Question: My understanding of jQuery is that these two lines of code should be functionally equivalent:
'''
var firstIndex = ui.item.index();
console.log("firstIndex ", firstIndex);
var secondIndex = self.view.ui.childContainer.index(ui.item[0]);
console.log("secondIndex ", secondIndex);
'''
Inspecting my DOM, I can clearly see that 'ui.item[0].parentNode' is the same element as 'self.view.ui.childContainer[0]'. As such, I would expect called index from the parent on the child to result in the same index as called index from the child. However, I get '-1' when called from the parent.
What am I misunderstanding?

Here's a JsFiddle: <URL>
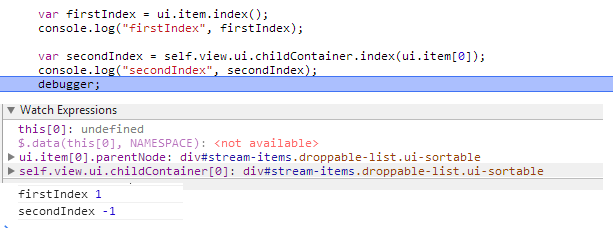
Answer: From JQuery documentation:
> Description: Search for a given element from among the matched
elements.
So it searches not among the children.
If I understand correctly, that is what really intended to work in this case (for example):
html:
'''
<ul id='parent'>
<li id='child-one'></li>
<li id='child-two'></li>
<li id='child-three'></li>
</ul>
'''
js:
'''
var firstIndex = $('#child-three').index();
console.log("firstIndex ", firstIndex);
var secondIndex = $("li").index($('#child-three'));
console.log("secondIndex ", secondIndex);
'''